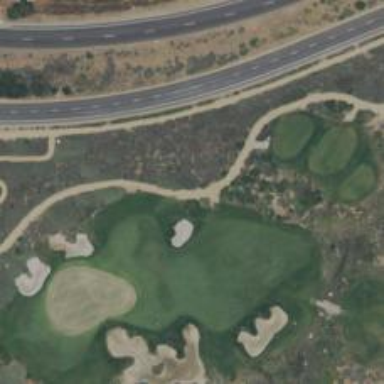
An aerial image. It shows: Path designated for golf carts.